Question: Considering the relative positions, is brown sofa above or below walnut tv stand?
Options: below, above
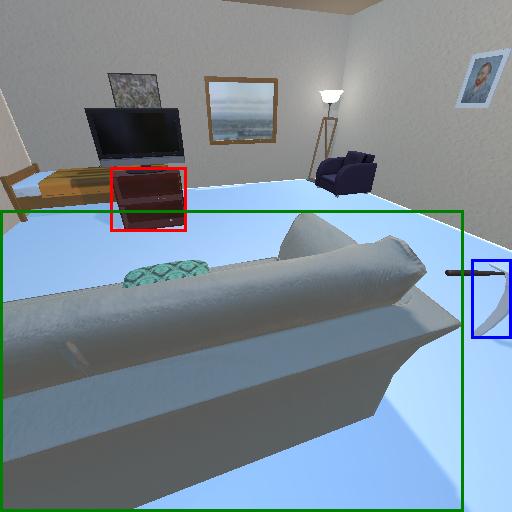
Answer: below